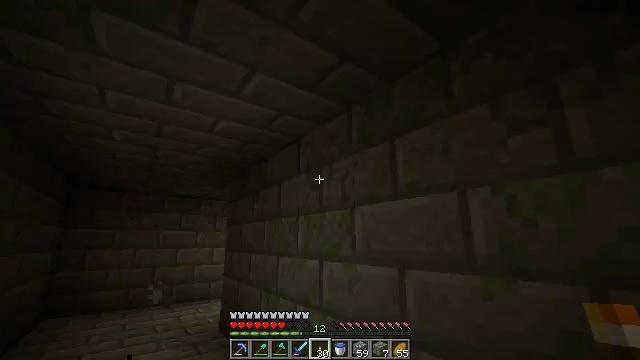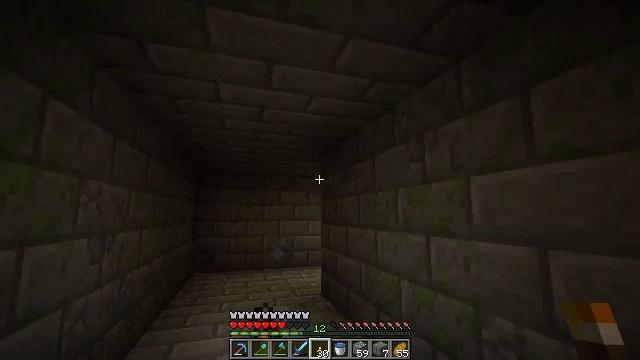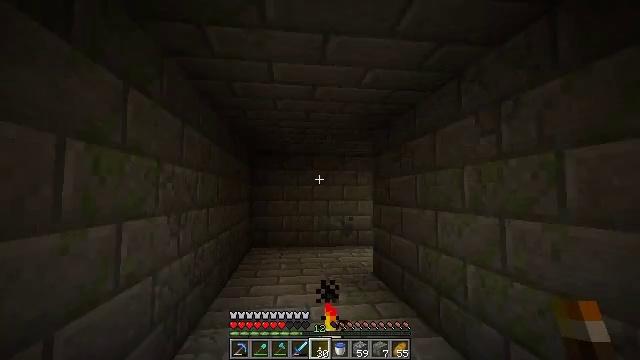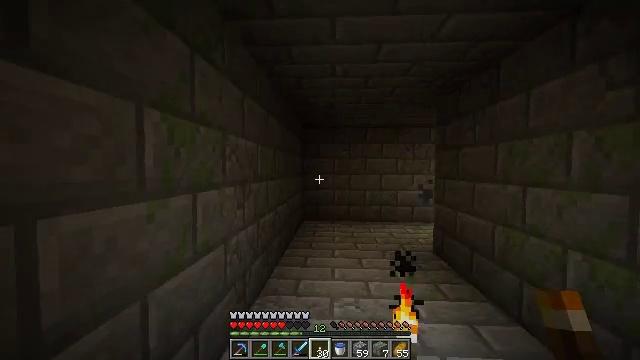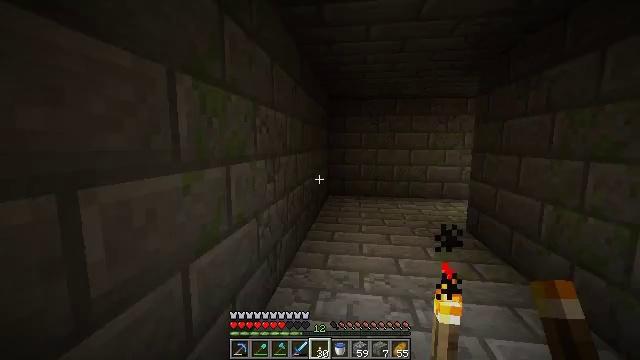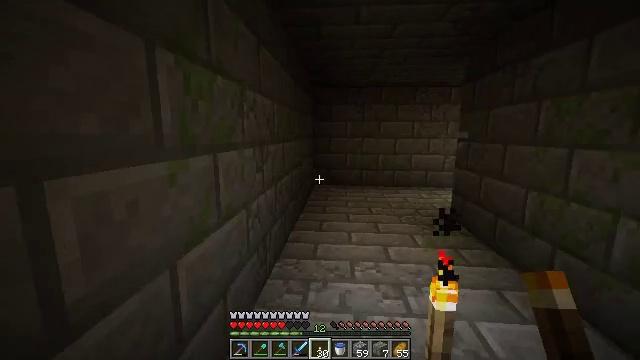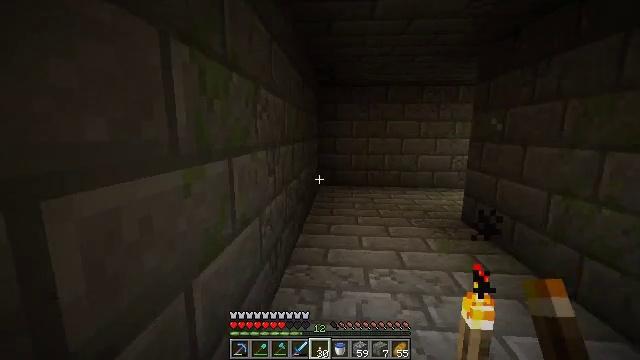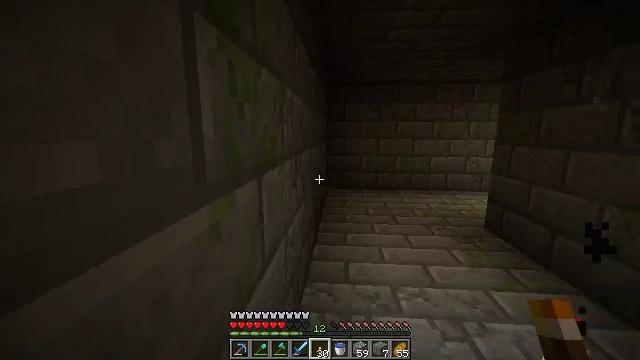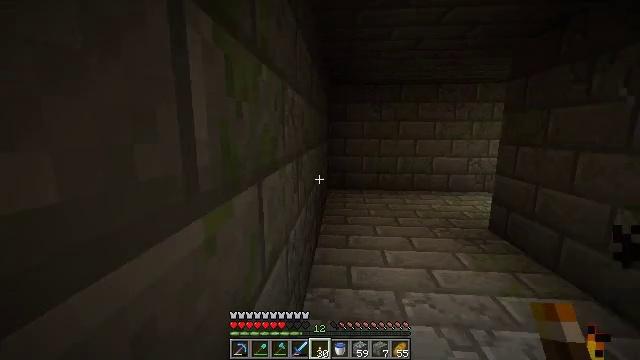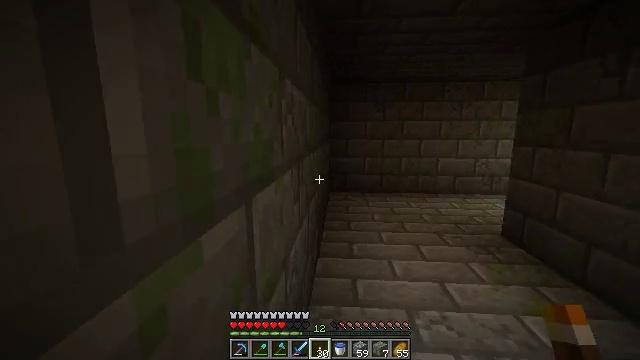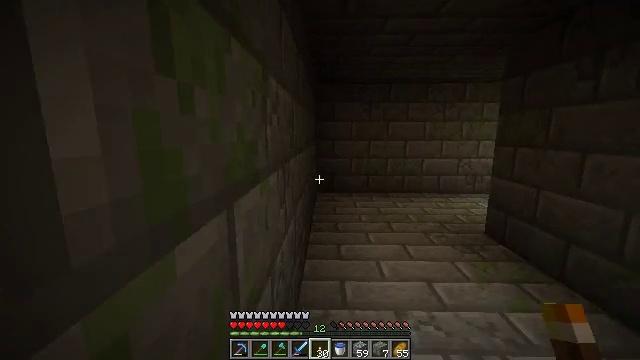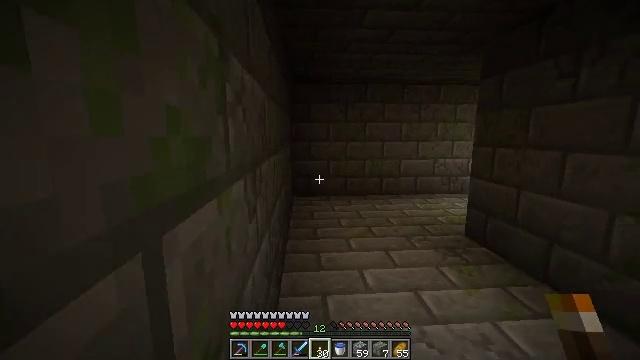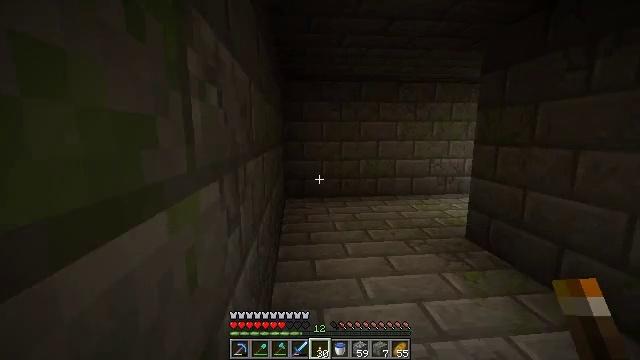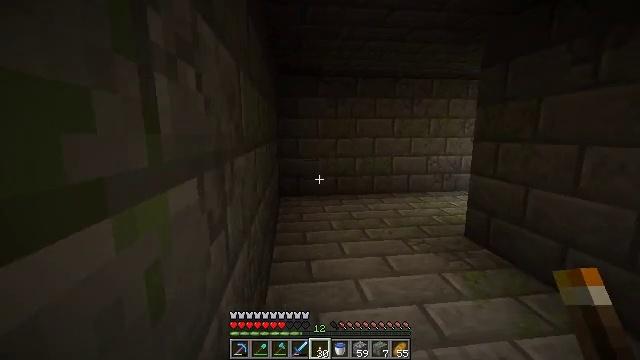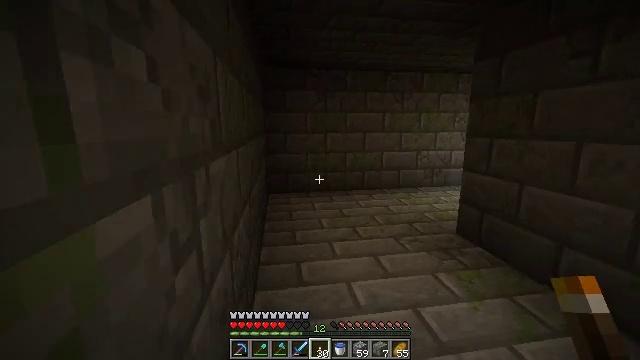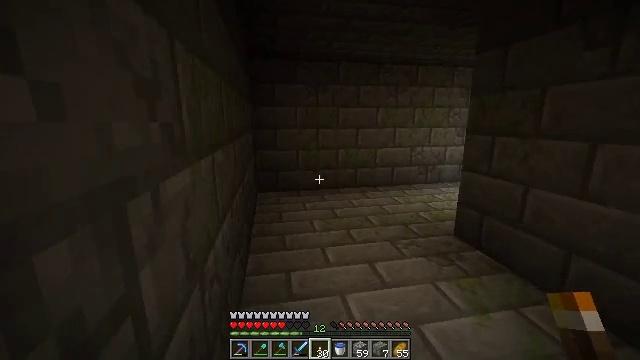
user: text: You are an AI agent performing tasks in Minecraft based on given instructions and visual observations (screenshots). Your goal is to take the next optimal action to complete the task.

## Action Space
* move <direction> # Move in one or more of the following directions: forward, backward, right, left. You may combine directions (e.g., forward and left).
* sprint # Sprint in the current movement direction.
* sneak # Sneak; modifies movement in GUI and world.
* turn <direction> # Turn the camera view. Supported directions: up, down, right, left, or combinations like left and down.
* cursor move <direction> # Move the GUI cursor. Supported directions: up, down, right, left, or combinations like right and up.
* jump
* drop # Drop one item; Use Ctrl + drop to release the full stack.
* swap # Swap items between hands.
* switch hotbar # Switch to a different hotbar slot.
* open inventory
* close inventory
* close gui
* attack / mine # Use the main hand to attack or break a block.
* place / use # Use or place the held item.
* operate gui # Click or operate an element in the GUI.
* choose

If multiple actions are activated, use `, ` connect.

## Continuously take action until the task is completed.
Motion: motion action
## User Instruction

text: Smash the iron door for recycling.
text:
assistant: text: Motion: move left, turn left and down
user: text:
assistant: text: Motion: move forward and move left, turn left and down
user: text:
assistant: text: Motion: move forward and move left, turn left and down
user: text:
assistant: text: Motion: move forward and move left, turn left and down
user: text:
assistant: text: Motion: move forward and move left, turn right and down
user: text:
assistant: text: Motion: move forward and move left
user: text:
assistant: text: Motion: move forward
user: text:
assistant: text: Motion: move forward
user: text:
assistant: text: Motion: move forward
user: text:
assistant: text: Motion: move forward, turn right
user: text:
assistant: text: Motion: move forward, turn right
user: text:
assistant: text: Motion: move forward, turn right
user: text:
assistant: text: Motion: move forward, turn right
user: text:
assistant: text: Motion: move forward, turn right and down
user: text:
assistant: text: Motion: move forward, turn right and down
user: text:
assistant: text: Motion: move forward, turn right and down
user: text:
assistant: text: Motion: move forward
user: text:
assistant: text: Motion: move forward, turn down
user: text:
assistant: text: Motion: move forward and move right
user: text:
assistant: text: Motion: move forward and move right, turn down
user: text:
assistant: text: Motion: move forward and move right, turn down
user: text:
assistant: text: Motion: move forward and move right
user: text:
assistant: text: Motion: move forward and move right
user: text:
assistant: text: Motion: move forward and move right
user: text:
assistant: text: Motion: move forward
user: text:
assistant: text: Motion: move forward
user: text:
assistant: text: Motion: move forward
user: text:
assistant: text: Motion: move forward
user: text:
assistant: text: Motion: move forward
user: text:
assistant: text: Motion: move forward, turn right and down